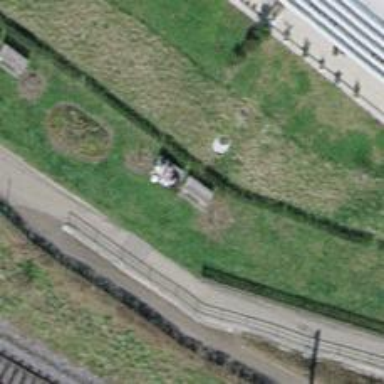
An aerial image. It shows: Brown bench.